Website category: sports
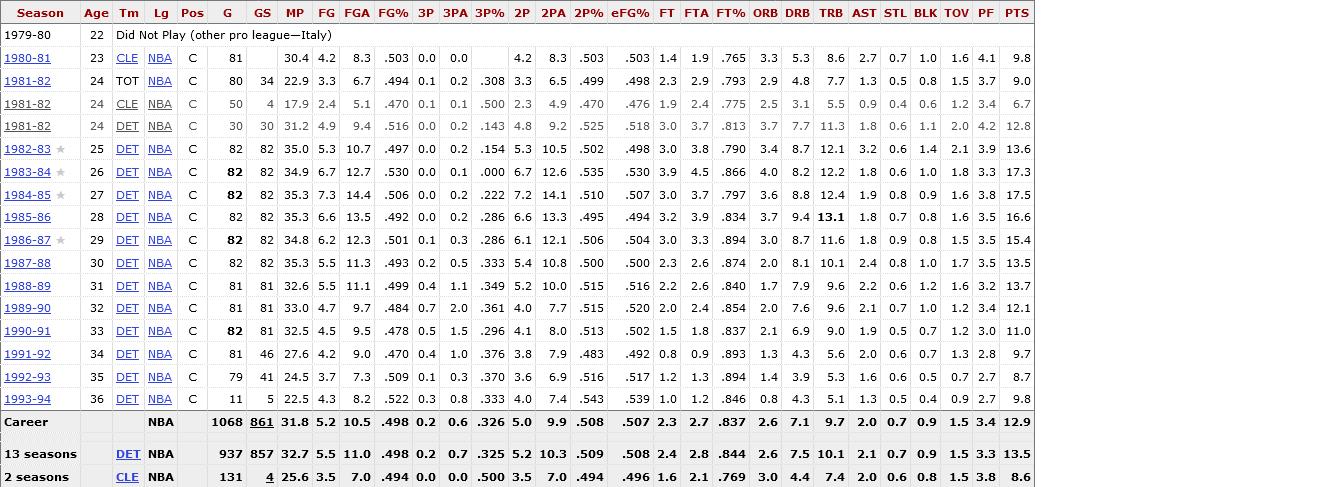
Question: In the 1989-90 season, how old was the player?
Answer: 32

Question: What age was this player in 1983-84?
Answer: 26

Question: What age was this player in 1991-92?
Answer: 34

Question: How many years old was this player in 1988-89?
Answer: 31

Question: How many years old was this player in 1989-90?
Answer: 32

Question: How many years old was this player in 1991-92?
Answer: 34

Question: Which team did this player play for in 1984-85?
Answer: DET

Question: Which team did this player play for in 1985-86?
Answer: DET

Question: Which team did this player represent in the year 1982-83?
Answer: DET

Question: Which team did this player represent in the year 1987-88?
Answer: DET

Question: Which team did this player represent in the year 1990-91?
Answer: DET

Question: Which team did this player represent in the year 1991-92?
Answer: DET

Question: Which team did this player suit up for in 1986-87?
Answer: DET

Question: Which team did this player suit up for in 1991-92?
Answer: DET

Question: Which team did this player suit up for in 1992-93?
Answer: DET

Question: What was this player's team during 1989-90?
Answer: DET

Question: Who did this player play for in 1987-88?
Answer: DET

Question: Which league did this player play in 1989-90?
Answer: NBA

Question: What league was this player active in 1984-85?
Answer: NBA

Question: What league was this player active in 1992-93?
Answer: NBA

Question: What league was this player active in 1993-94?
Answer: NBA

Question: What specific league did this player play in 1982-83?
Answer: NBA

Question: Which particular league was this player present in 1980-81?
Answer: NBA

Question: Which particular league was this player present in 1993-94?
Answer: NBA

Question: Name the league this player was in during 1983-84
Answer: NBA

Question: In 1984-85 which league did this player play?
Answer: NBA

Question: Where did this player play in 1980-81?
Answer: NBA

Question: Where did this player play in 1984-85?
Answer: NBA

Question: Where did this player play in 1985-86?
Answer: NBA

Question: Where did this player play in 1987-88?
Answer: NBA

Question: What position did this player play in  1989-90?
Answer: C

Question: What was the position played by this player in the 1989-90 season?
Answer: C

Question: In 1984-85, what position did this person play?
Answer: C

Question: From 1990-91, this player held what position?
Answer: C

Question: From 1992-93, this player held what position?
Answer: C

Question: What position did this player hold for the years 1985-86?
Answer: C

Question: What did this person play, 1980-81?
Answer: C

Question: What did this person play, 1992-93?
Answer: C

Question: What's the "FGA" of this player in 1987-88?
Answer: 11.3

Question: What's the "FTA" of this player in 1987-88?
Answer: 2.6

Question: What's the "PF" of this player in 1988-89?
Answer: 3.2

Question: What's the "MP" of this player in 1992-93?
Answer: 24.5

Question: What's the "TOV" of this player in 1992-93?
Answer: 0.7

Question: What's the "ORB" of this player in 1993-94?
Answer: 0.8

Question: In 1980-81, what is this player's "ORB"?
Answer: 3.3

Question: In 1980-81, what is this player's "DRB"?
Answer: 5.3

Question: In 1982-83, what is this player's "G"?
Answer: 82

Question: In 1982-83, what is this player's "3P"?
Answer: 0.0

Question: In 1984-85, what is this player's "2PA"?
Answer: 14.1

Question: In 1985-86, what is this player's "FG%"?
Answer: .492

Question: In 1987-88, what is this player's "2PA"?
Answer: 10.8

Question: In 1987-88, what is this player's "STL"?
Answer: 0.8

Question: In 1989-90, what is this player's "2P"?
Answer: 4.0

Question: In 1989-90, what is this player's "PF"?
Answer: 3.4

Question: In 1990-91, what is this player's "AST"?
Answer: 1.9

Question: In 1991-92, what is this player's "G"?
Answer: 81

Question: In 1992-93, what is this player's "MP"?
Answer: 24.5

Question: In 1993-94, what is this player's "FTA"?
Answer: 1.2

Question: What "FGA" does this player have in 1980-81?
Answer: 8.3

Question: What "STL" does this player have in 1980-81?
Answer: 0.7

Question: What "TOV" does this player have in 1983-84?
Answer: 1.8

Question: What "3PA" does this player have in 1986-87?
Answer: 0.3

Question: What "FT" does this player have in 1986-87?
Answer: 3.0

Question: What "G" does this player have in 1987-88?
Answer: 82